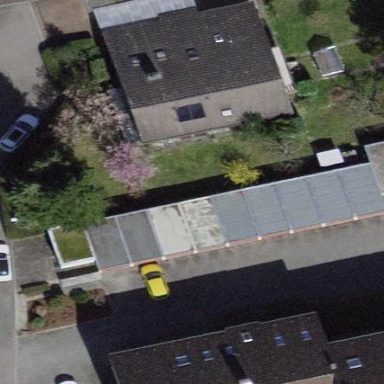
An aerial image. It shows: Group of garages.